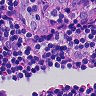
Metastatic tissue present: yes